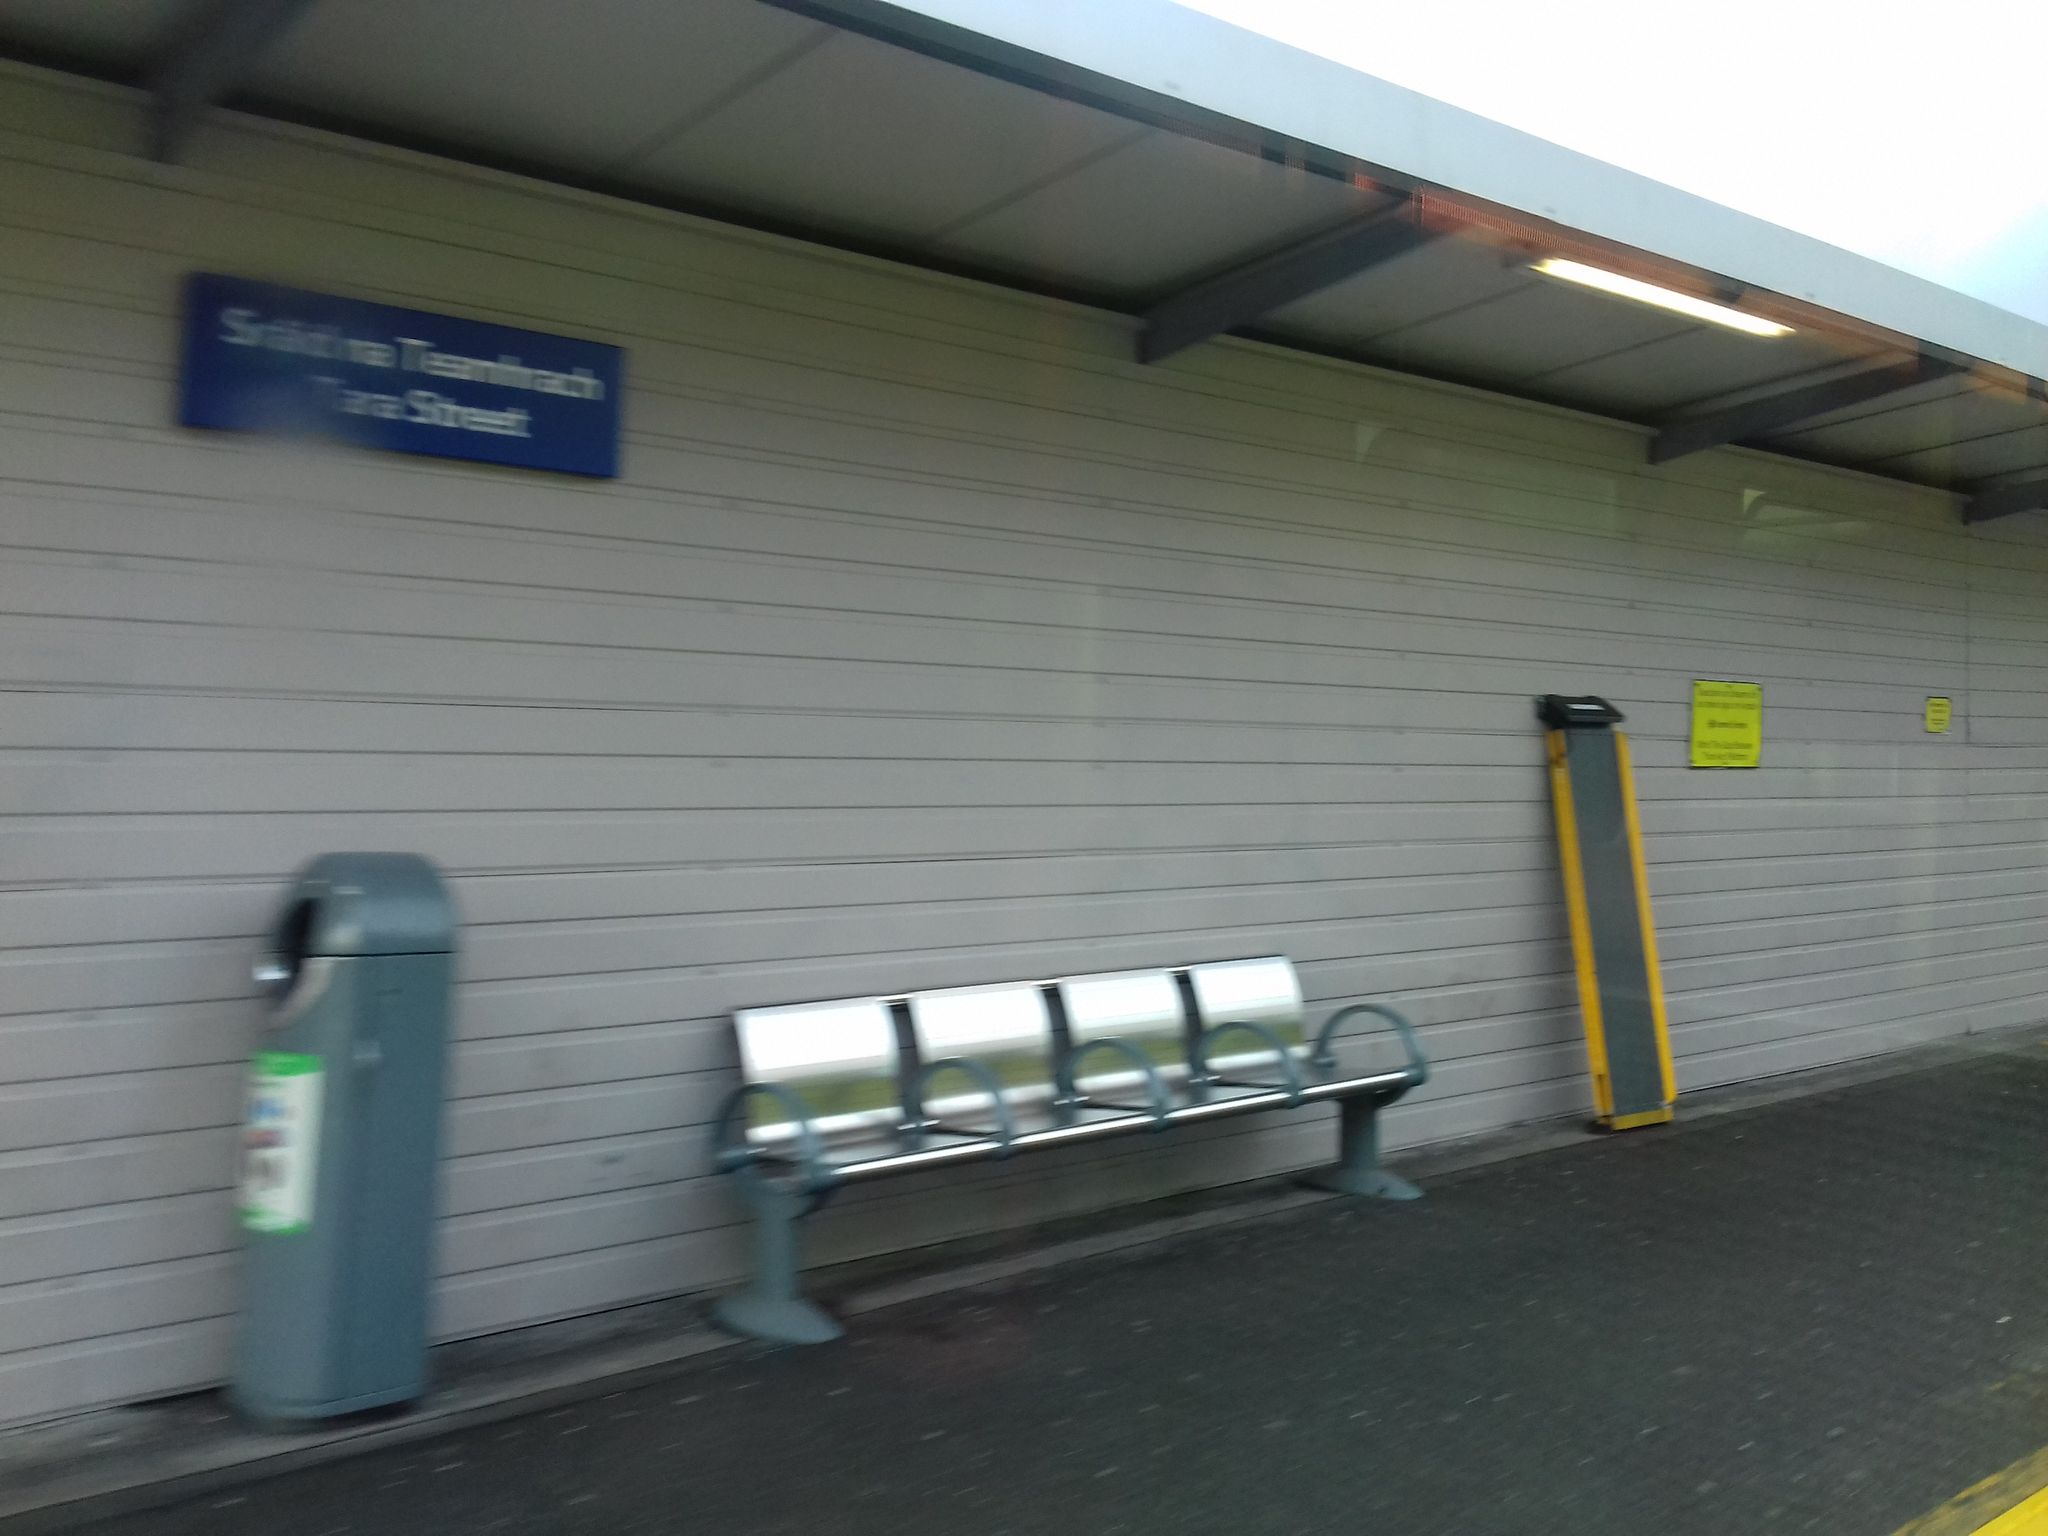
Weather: snowy
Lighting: day
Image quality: good
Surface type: cycling surface
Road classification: steps, footway, corridor
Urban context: urban centre
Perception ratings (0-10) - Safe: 4.39, Lively: 2.46, Beautiful: 1.78, Boring: 0.98, Depressing: 3.33, Wealthy: 6.5